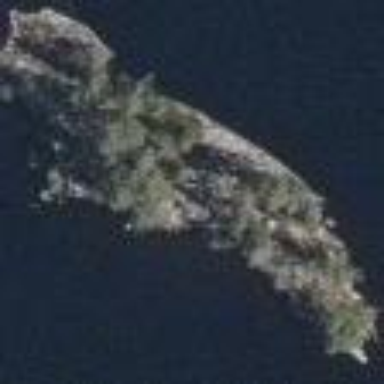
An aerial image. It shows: Image showing island.